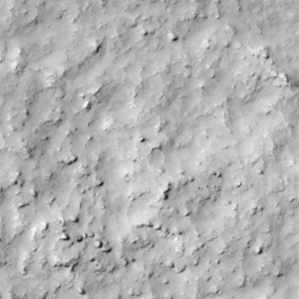
Label: non_frost